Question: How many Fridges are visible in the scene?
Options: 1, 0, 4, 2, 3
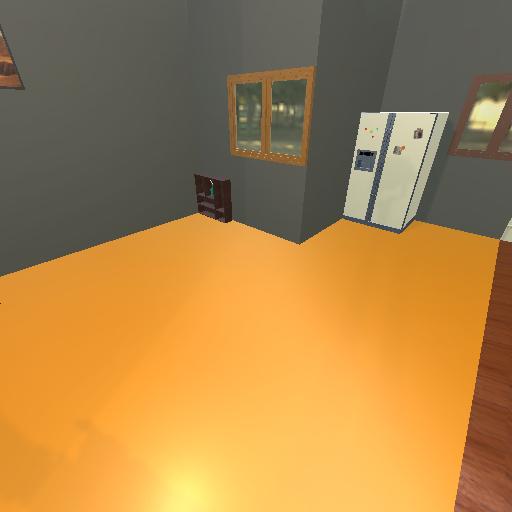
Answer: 1